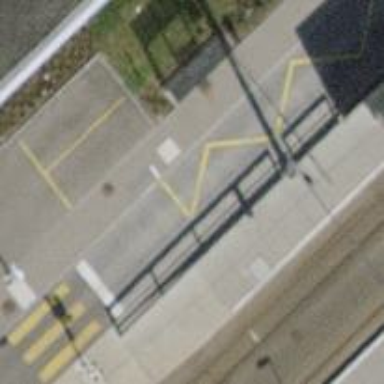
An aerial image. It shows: Public transport stop position.